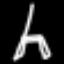
Label: The Eiffel Tower